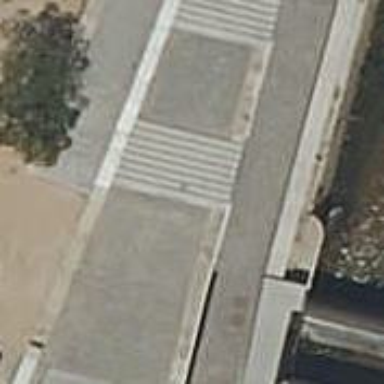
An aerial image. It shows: Steps with paving stones. Ramp is also available.